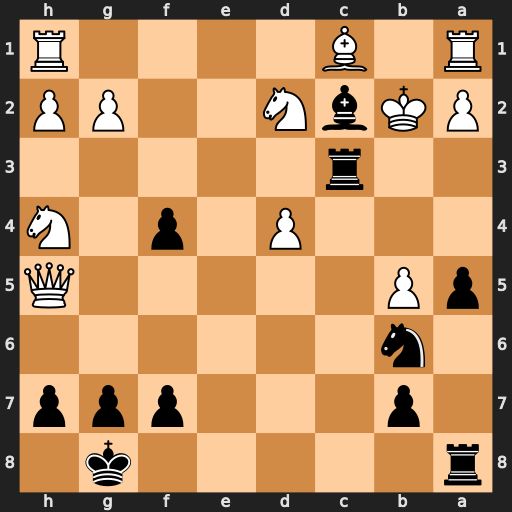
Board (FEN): r5k1/1p3ppp/1n6/pP5Q/3P1p1N/2r5/PKbN2PP/R1B4R
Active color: b
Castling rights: -
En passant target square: -
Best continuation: Na4#